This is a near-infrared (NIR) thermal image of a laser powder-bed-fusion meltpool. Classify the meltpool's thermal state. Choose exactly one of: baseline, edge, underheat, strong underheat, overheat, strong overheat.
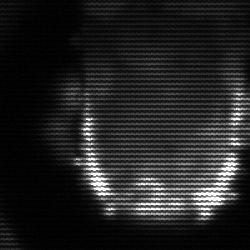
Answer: baseline